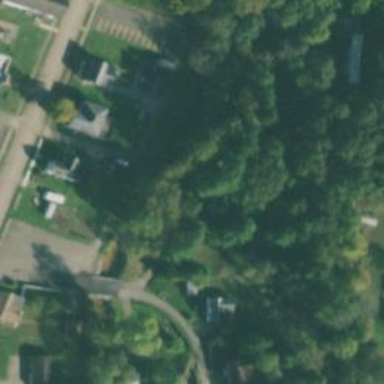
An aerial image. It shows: Alley classified as service road.